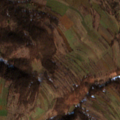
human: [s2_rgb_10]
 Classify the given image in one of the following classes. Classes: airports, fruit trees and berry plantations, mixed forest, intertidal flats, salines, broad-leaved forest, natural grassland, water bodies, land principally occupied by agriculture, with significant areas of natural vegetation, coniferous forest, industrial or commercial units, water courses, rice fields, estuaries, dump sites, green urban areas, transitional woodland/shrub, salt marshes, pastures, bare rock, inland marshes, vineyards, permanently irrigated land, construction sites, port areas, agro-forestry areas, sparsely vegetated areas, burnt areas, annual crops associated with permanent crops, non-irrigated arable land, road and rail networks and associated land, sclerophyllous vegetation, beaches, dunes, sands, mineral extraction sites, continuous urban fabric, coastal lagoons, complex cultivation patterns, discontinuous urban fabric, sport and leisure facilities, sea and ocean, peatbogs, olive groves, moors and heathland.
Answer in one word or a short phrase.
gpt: complex cultivation patterns, land principally occupied by agriculture, with significant areas of natural vegetation, transitional woodland/shrub